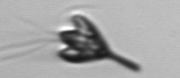
Label: Pyramimonas_longicauda